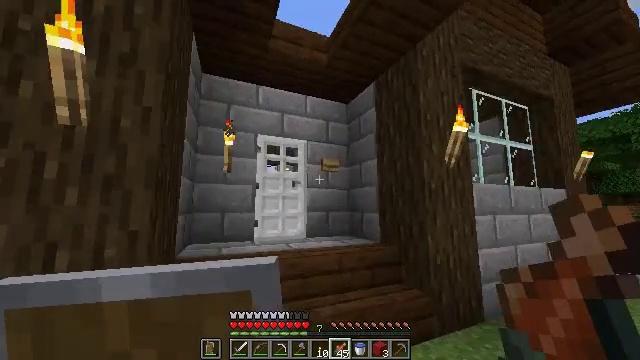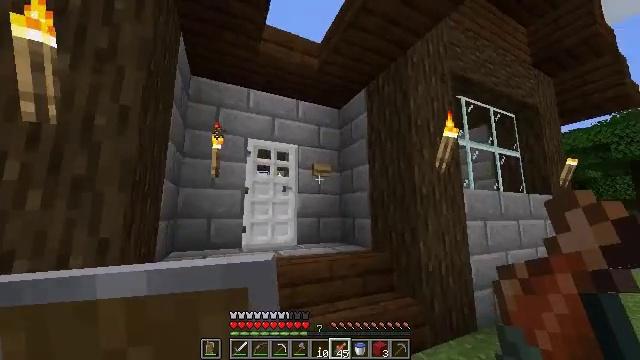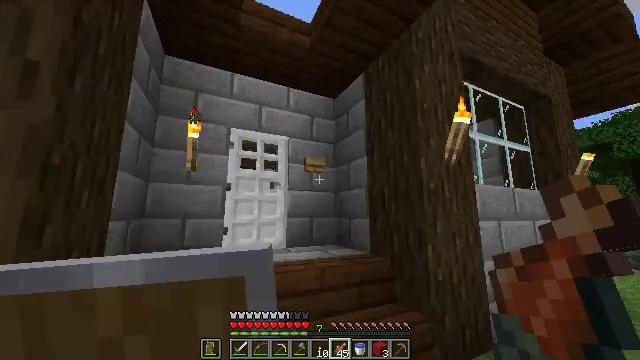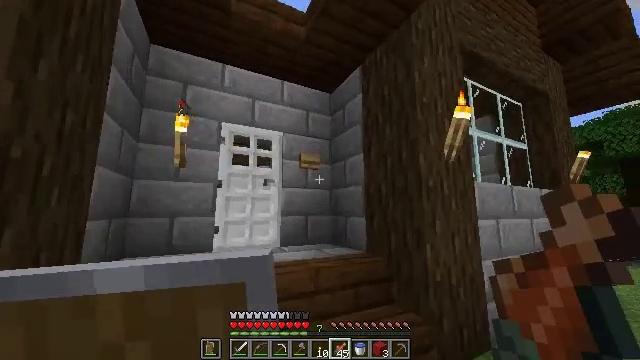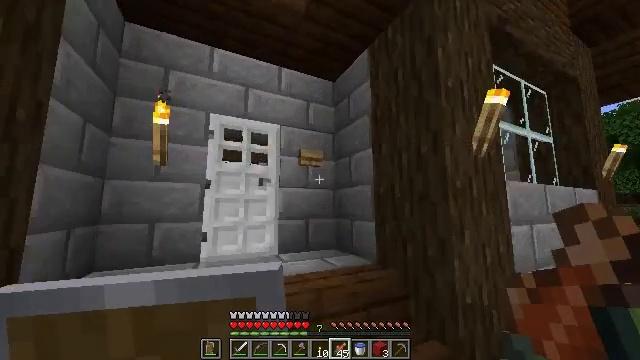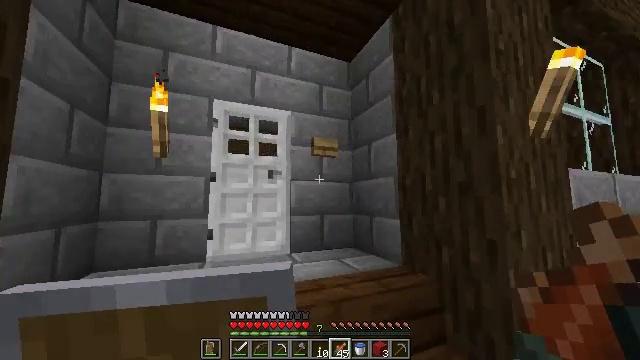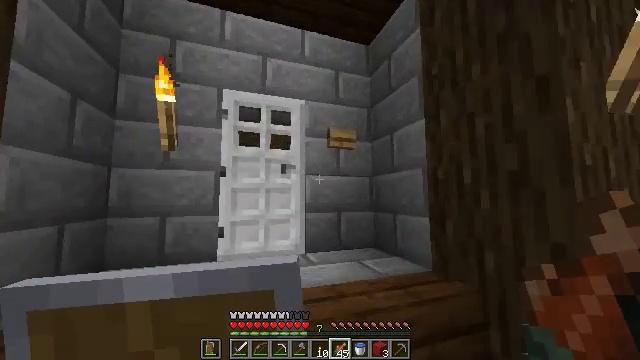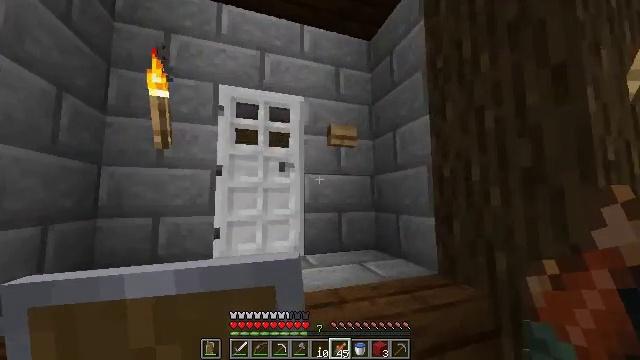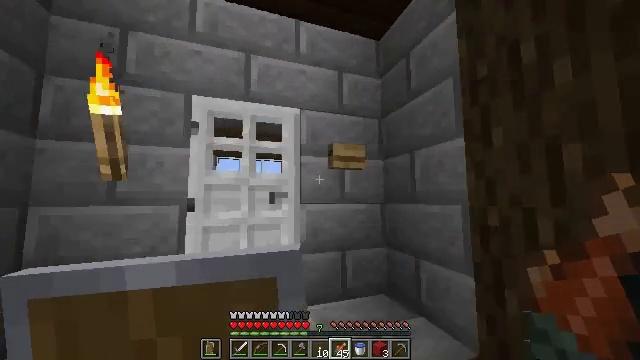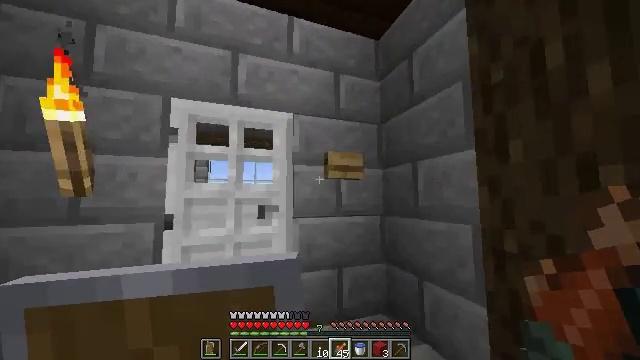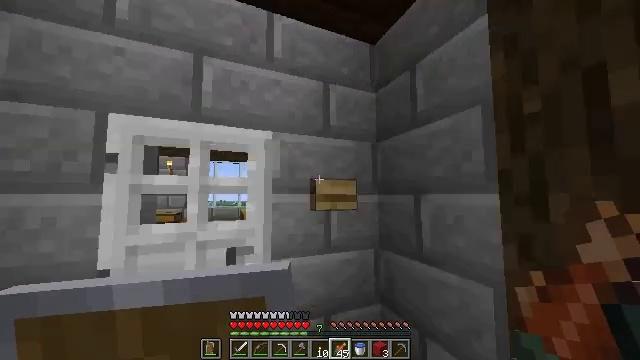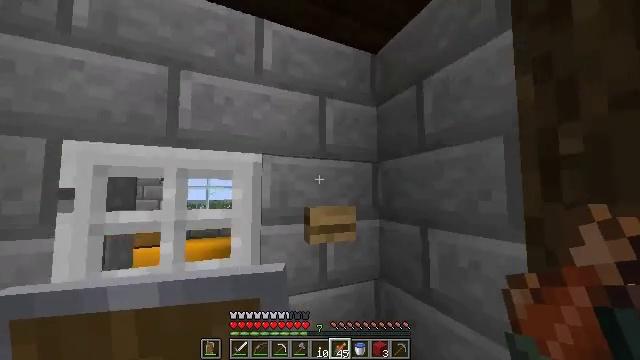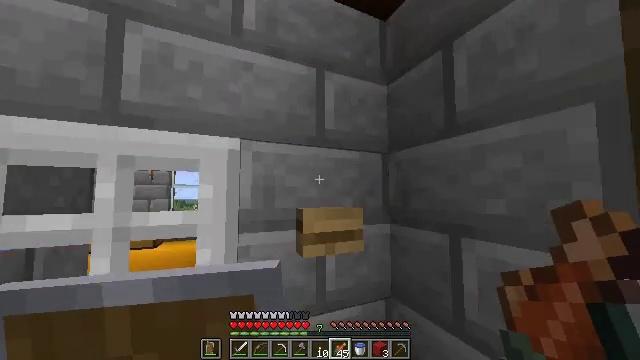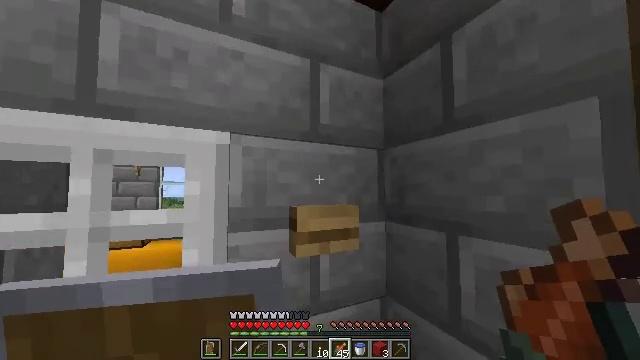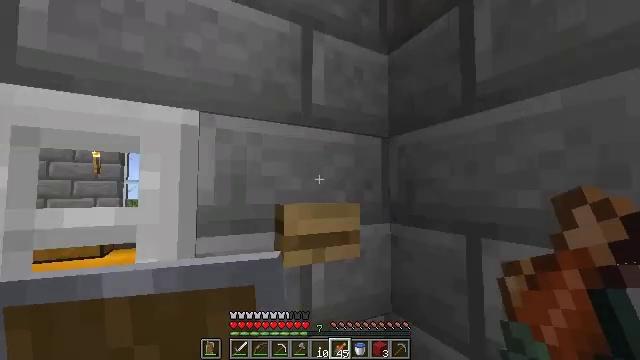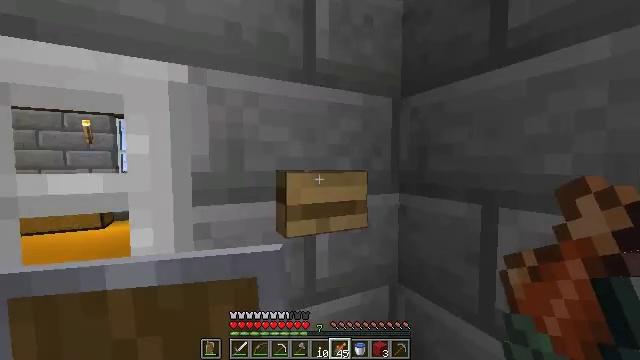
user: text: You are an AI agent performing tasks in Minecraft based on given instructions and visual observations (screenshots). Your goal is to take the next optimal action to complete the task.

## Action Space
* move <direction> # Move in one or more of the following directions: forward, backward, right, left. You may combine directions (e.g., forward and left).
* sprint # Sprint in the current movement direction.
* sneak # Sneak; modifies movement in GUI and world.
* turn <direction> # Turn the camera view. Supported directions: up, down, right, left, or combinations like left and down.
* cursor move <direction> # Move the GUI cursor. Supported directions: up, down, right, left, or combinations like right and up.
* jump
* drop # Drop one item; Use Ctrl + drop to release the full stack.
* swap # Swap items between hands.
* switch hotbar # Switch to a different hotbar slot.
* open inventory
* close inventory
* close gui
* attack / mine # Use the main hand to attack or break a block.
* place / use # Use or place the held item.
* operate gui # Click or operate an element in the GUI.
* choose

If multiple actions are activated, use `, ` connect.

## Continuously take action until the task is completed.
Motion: motion action
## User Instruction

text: Assemble the required items to craft a light gray bed.
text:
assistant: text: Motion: move forward, turn right and up
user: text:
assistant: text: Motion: move forward
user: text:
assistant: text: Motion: move forward, turn right
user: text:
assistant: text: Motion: move forward
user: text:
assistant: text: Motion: move forward, turn left and down
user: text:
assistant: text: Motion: move forward, turn left
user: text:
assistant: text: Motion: move forward
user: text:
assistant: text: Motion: move forward
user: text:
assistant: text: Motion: move forward, turn right
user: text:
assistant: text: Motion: move forward, turn right
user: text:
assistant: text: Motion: move forward
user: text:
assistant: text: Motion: no_op
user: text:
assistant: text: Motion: turn right
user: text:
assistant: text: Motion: turn right
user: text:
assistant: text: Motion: turn down
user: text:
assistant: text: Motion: turn down
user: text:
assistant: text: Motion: use / place
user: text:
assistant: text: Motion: use / place
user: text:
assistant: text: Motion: move forward
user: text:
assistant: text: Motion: move forward and move left
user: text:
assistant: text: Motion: move forward and move left, turn left and down
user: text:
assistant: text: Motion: move forward and move left, turn left and down
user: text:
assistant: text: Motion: move forward and move left
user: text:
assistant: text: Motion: move forward and move left
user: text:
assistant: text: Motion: move forward
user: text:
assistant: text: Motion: move forward
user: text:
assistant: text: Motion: move forward
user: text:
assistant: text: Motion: move forward, turn right and up
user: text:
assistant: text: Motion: move forward, sprint, turn right and up
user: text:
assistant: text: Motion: move forward, sprint